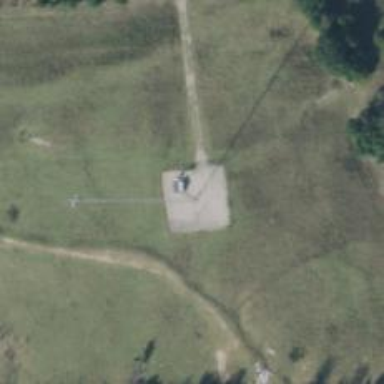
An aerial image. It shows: Mast tower used for communication.